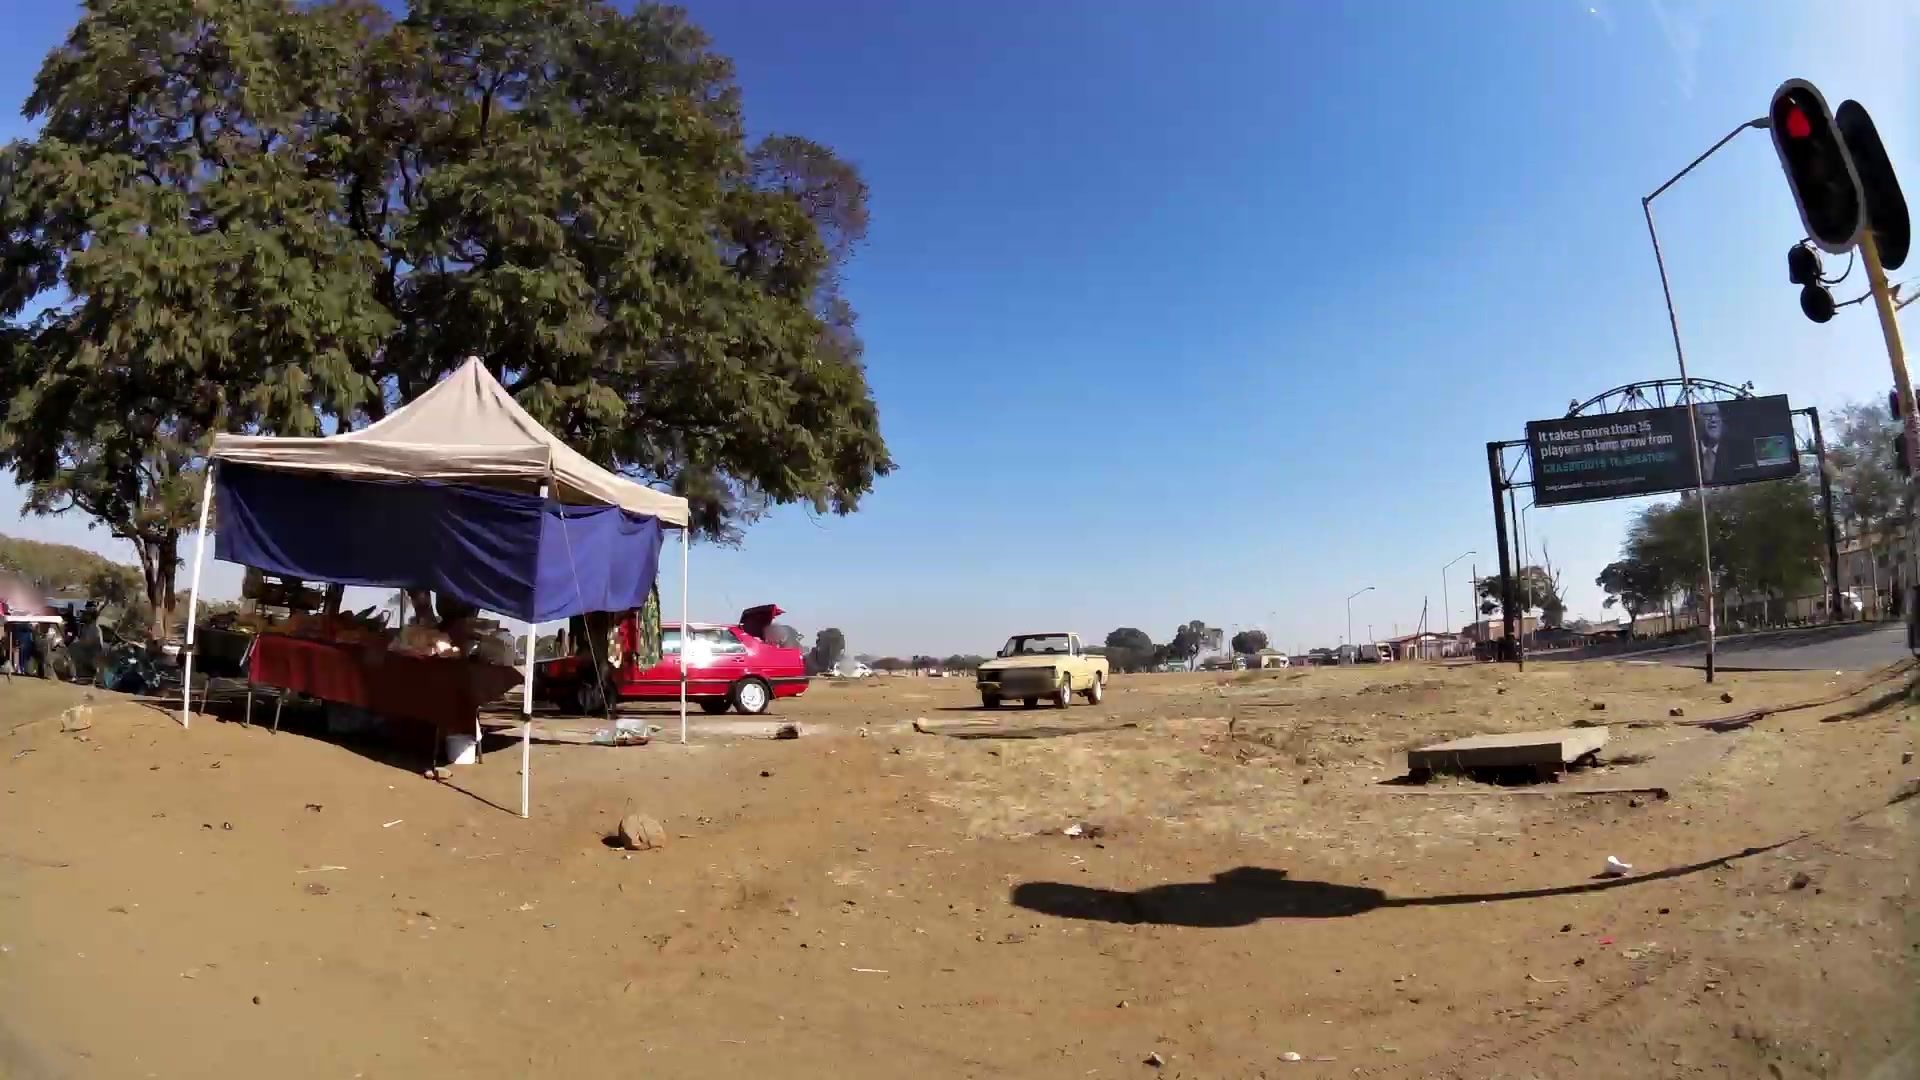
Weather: clear
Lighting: day
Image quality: good
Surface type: walking surface
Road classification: residential
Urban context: urban centre
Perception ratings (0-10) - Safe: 1.9, Lively: 2.13, Beautiful: 8.66, Boring: 7.29, Depressing: 6.82, Wealthy: 2.09